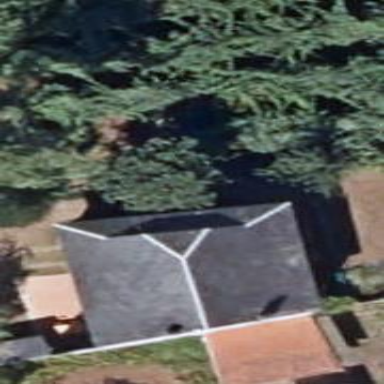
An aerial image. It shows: Simple house.